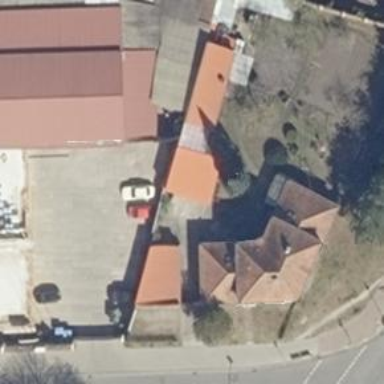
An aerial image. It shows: Office building.